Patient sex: M
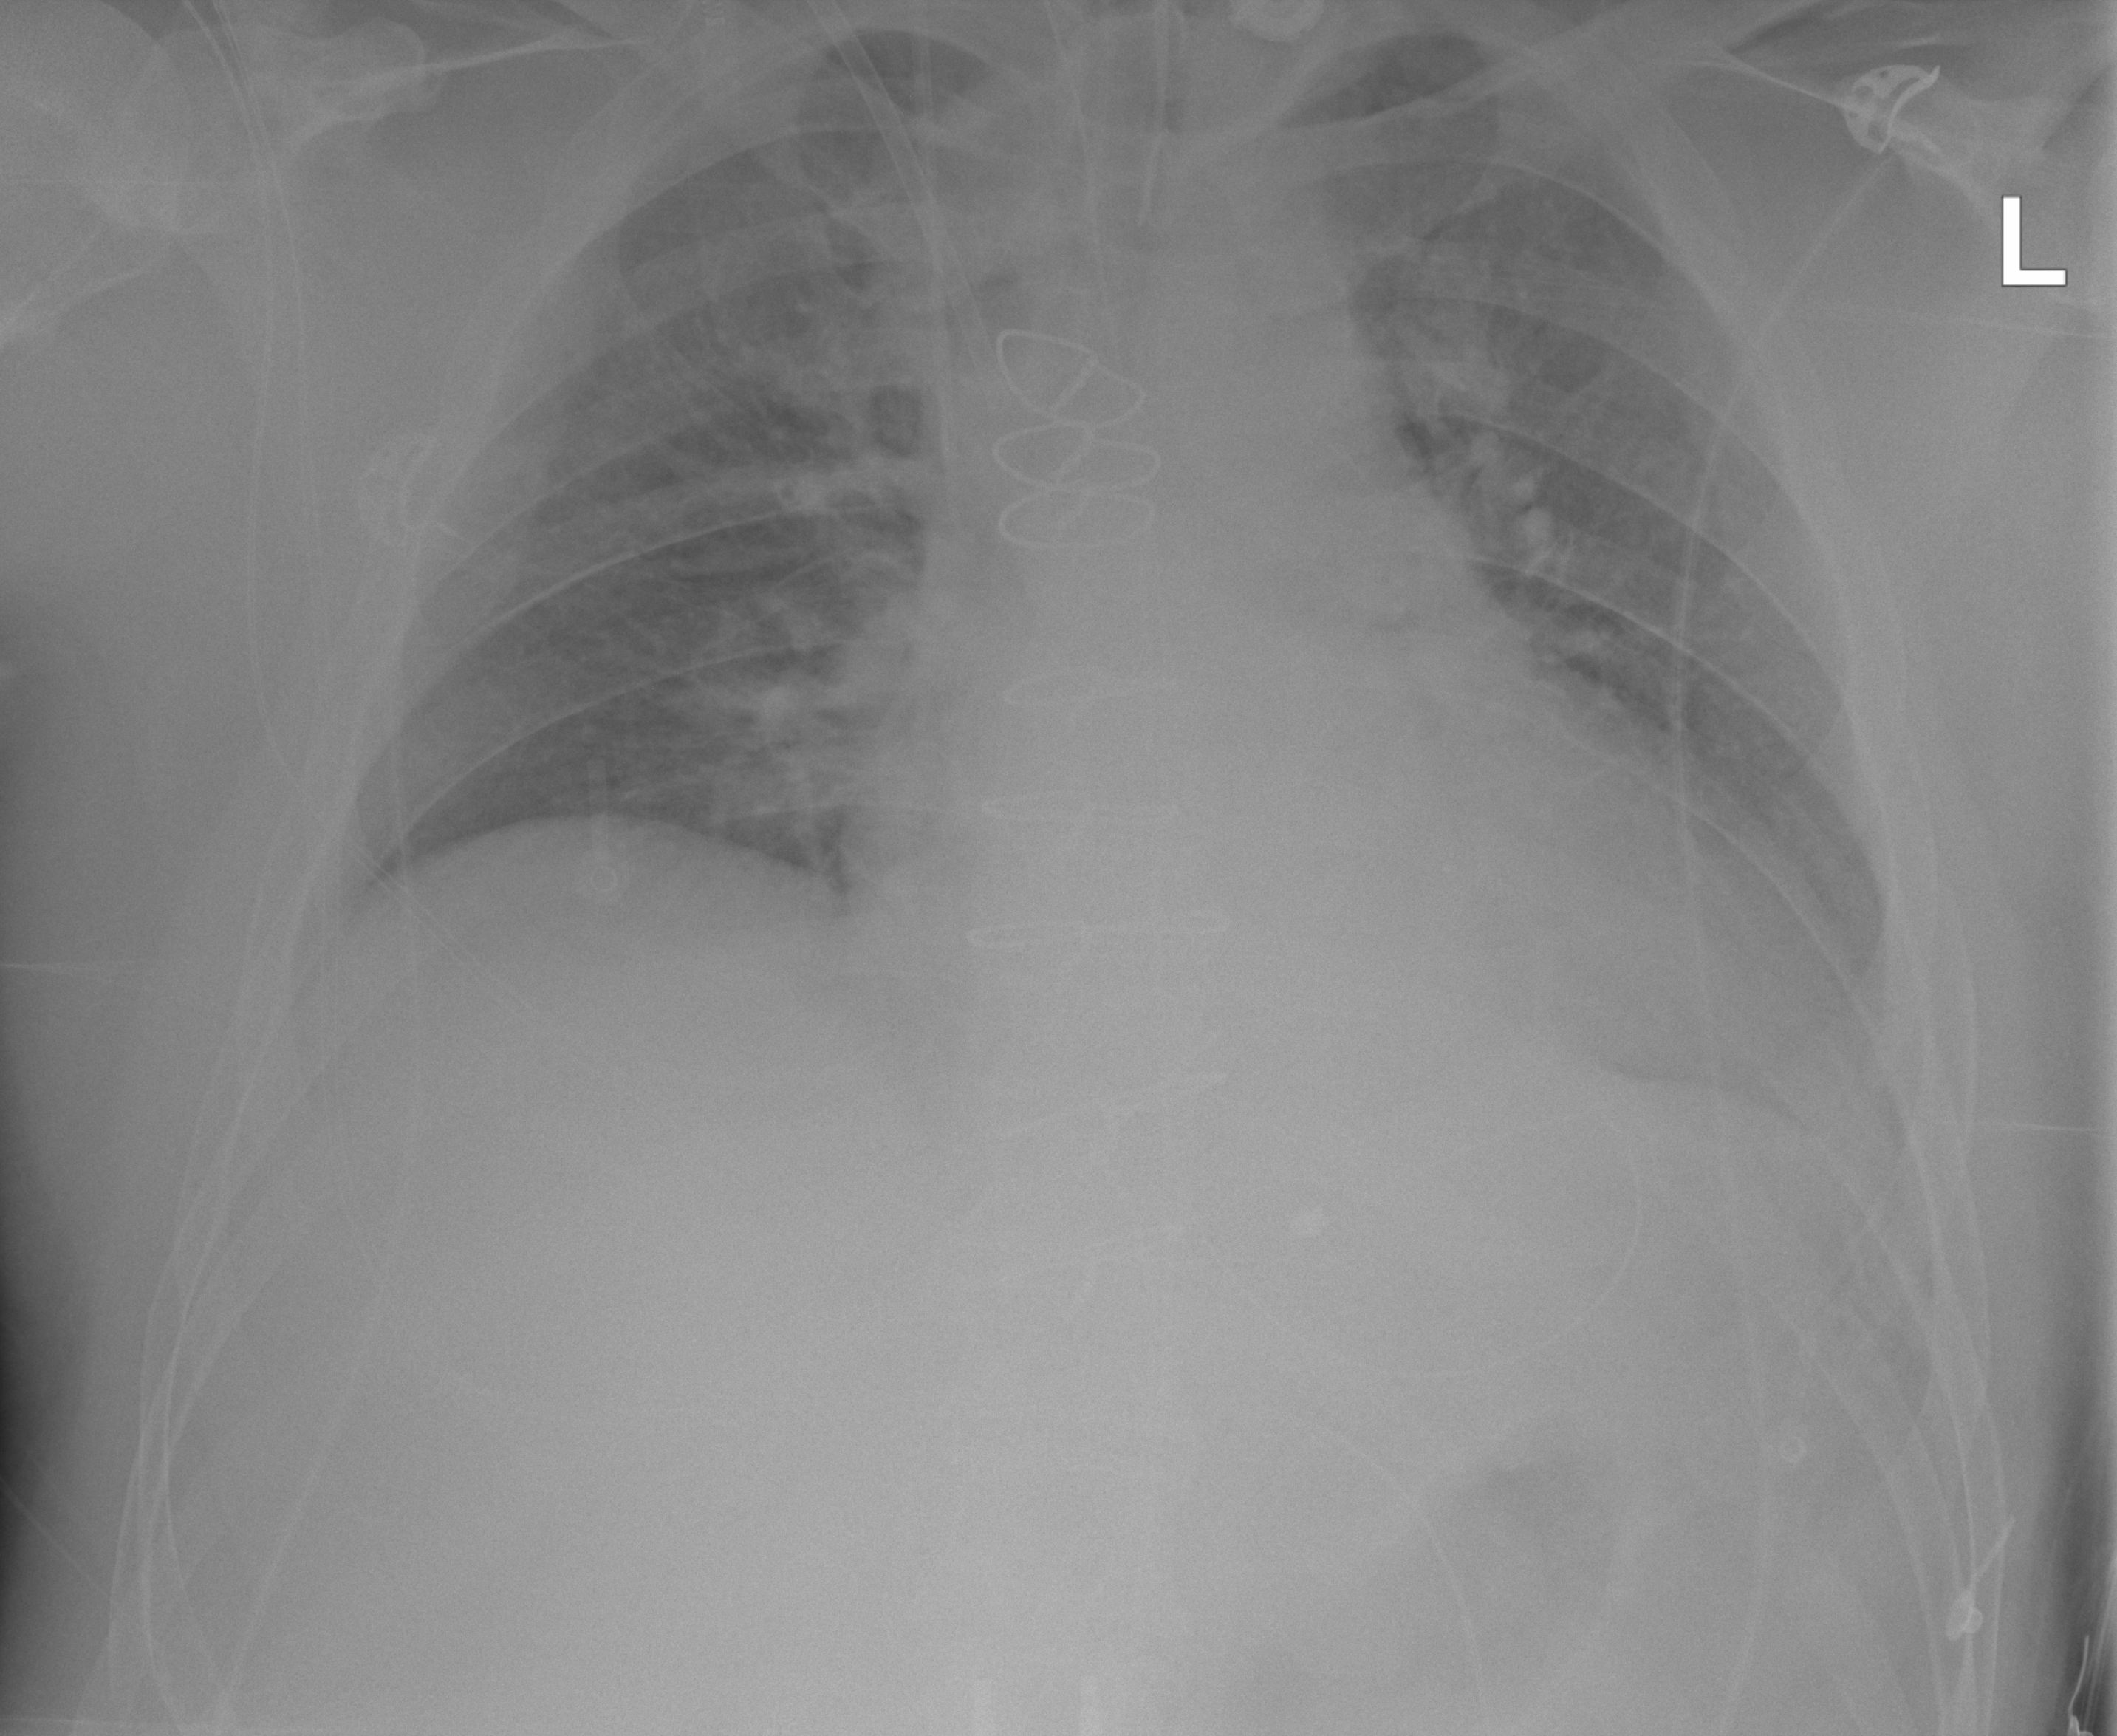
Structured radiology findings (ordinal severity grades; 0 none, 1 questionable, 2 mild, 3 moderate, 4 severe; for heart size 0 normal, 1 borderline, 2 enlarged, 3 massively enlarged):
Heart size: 2
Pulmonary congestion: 2
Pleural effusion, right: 0
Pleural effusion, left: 2
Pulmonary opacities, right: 2
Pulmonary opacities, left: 2
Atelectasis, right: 0
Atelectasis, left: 2